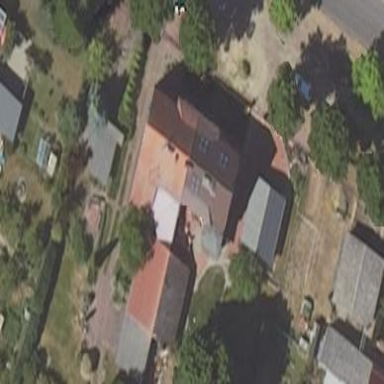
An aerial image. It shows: Residential building with gambrel roof.